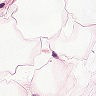
Metastatic tissue present: no